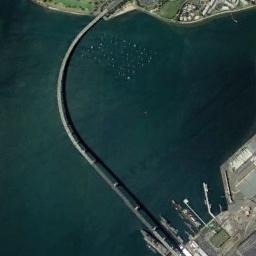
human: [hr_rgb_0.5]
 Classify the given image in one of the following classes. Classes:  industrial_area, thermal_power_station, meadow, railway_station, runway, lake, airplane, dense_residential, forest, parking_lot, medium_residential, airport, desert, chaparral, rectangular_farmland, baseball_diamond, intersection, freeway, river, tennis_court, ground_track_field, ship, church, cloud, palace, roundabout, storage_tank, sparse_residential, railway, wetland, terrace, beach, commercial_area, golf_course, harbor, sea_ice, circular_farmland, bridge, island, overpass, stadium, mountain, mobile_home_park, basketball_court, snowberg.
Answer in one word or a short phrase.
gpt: bridge